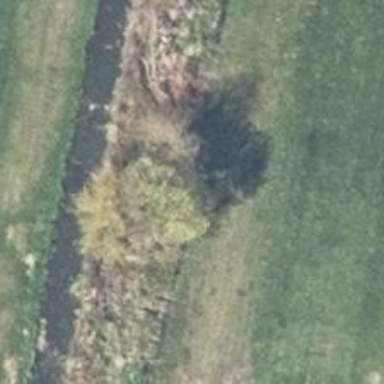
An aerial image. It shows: Deciduous broadleaved tree.